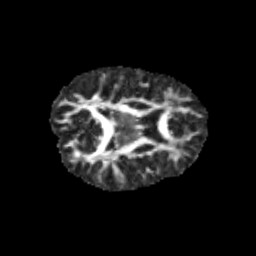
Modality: FA
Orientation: axial
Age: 10
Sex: male
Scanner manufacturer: siemens
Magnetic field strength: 3 T
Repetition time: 3.8 s
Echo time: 0.07 s